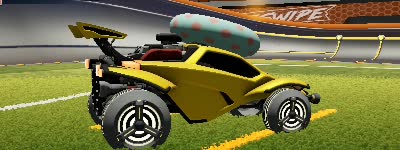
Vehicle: octane